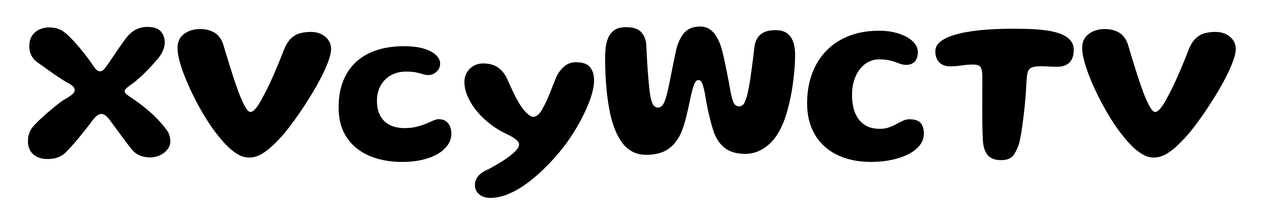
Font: Gluten_SemiBold